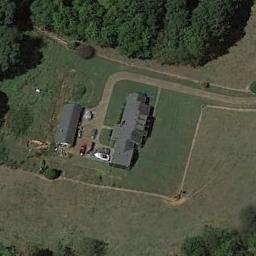
Label: residential